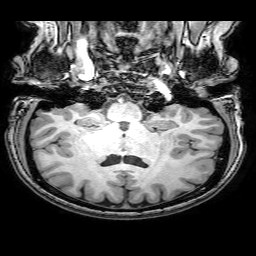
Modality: T1w
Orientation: sagittal
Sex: female
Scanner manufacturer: philips
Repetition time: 0.008075 s
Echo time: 0.00369 s